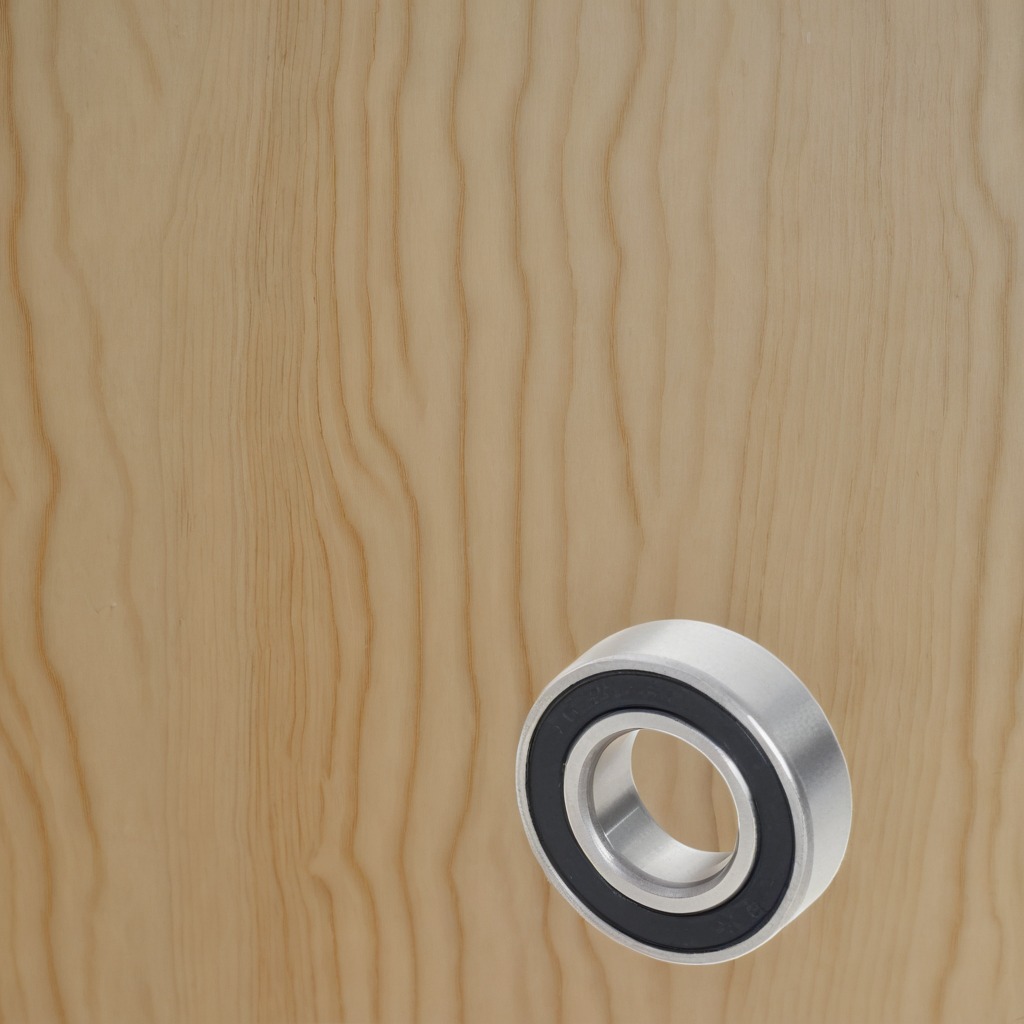
A metal ball bearing is lying on the plywood surface in the paint workshop.